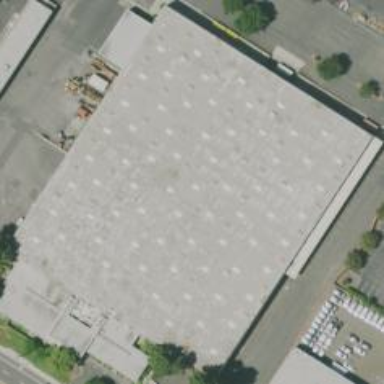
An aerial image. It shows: Industrial warehouse building.